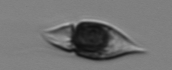
Label: Amphidinium